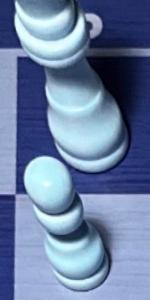
Label: Pawn_White